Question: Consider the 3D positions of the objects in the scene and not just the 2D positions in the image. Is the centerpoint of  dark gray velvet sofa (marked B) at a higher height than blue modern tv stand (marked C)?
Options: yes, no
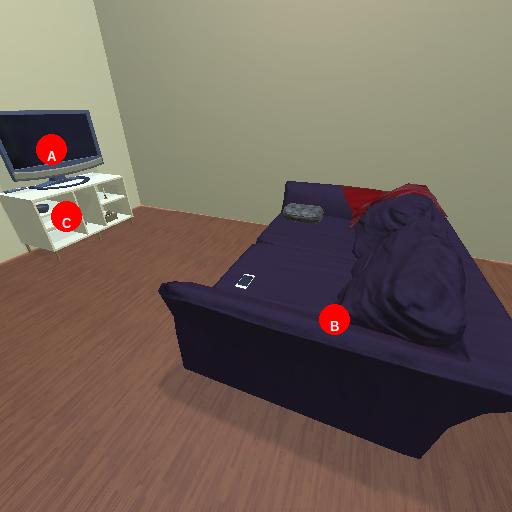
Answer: yes